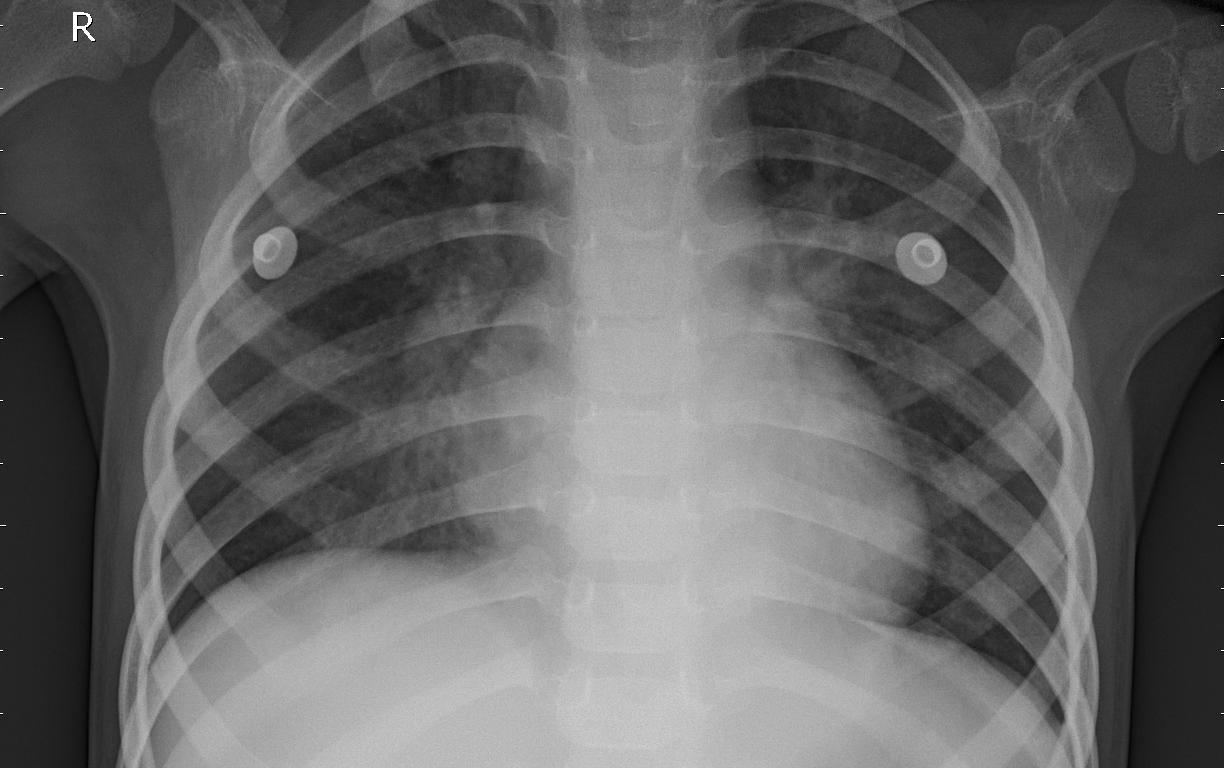
Diagnosis: PNEUMONIA